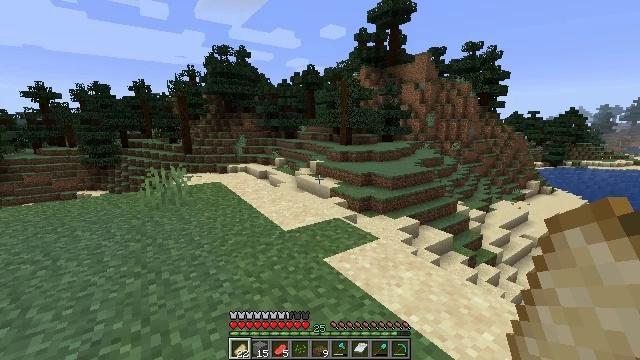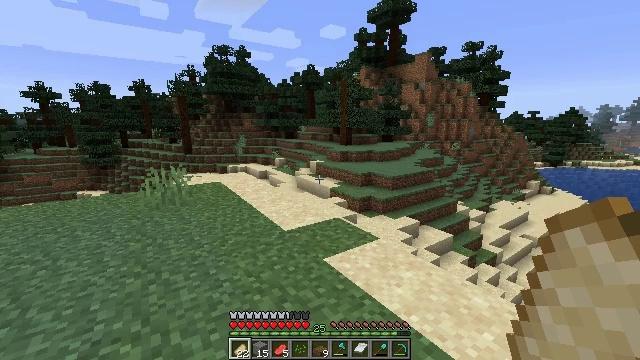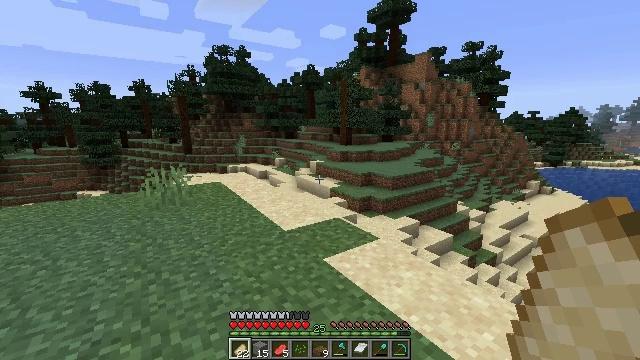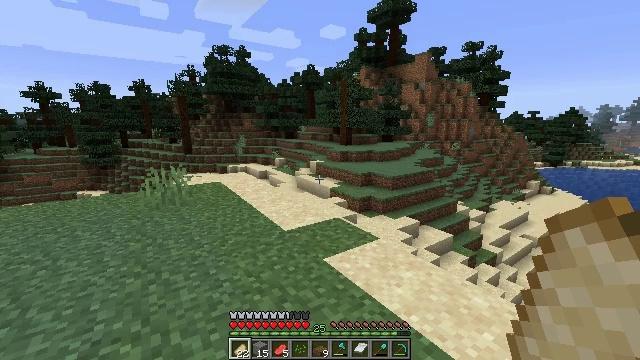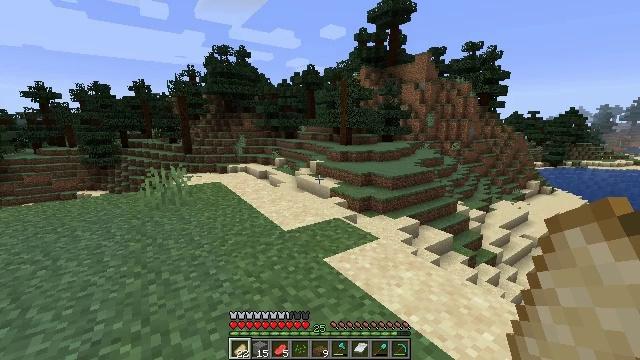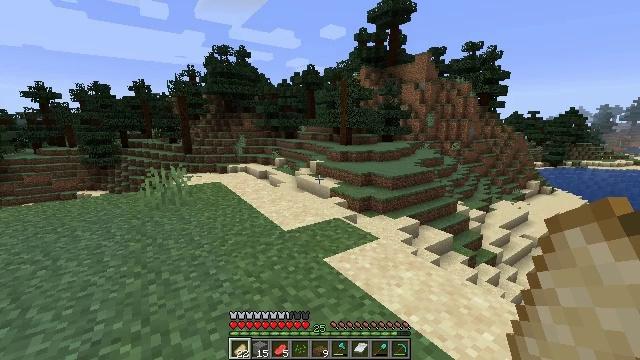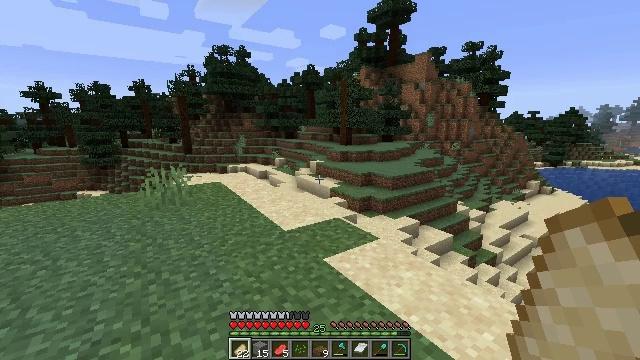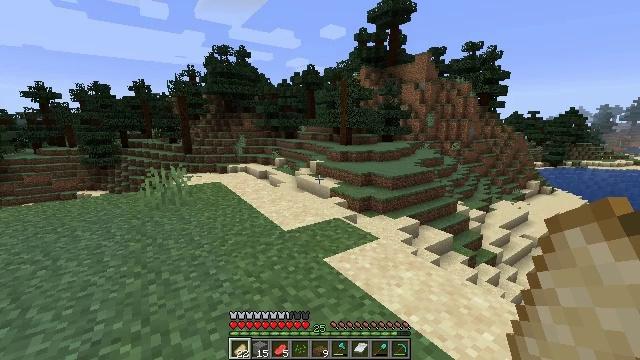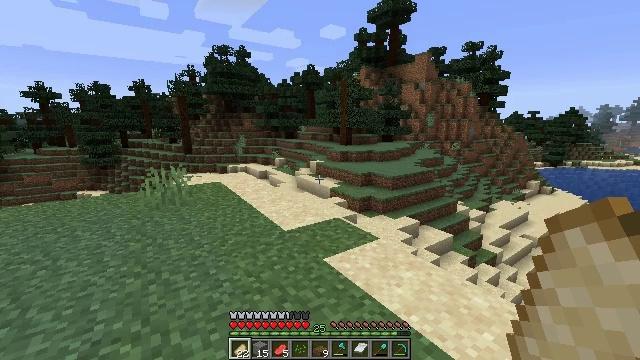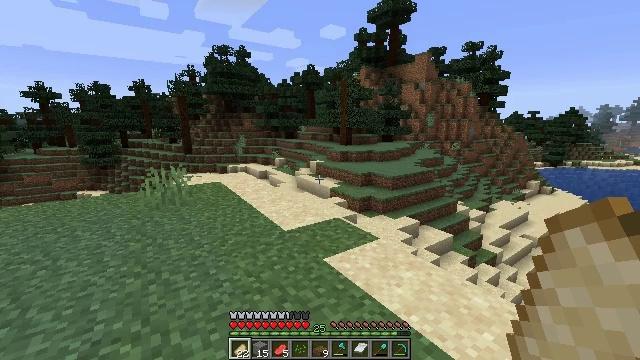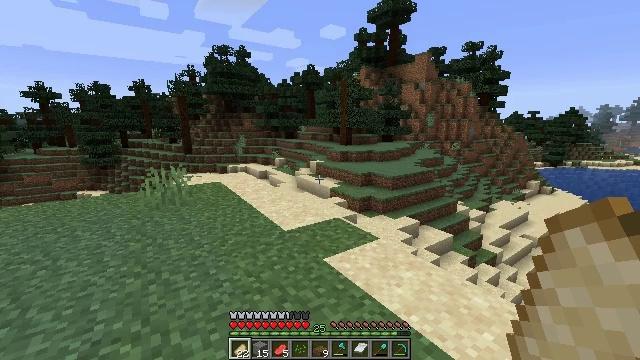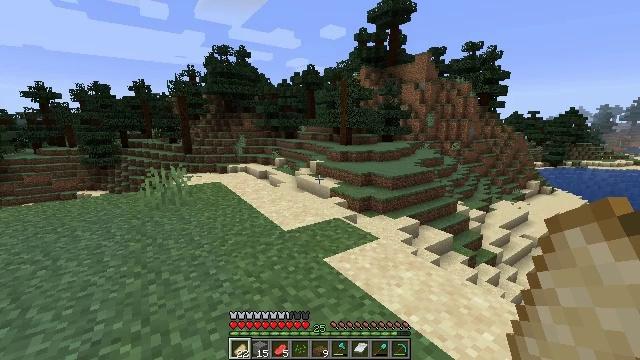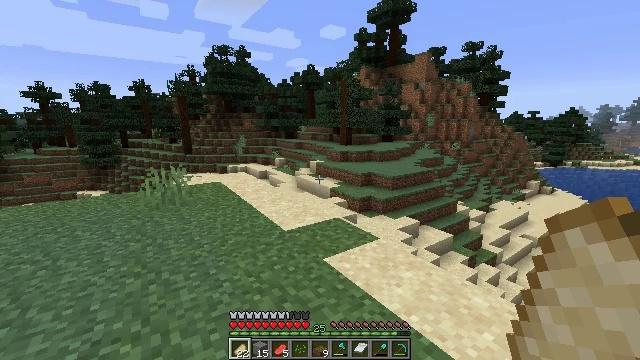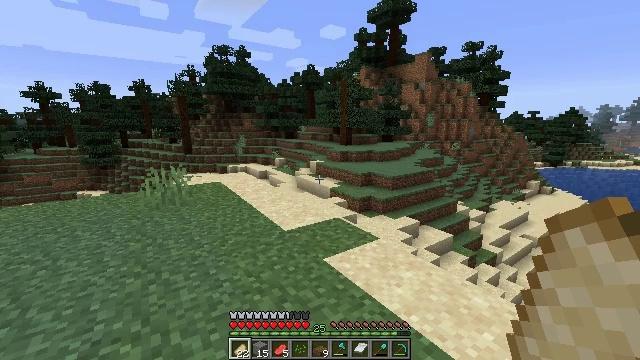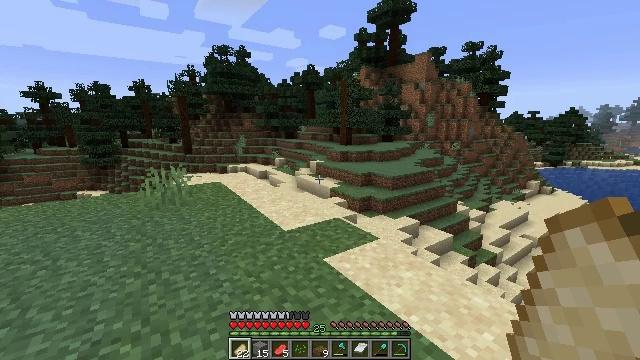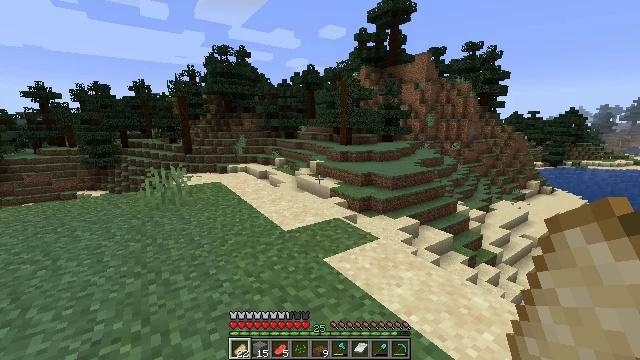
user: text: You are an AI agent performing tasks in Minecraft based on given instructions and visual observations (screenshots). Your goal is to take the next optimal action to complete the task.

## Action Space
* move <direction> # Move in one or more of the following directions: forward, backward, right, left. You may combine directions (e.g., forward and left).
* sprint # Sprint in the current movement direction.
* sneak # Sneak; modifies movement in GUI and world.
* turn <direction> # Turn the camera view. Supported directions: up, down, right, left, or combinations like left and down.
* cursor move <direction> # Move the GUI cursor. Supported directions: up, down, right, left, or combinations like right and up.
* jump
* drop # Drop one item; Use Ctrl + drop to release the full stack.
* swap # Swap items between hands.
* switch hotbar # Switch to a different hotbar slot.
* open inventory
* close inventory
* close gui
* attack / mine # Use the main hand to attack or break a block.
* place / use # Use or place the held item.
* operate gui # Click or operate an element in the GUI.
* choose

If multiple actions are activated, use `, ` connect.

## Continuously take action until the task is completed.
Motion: motion action
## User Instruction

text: Harvest the large fern for decoration.
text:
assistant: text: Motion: no_op
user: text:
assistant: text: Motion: no_op
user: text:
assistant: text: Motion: no_op
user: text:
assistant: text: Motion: no_op
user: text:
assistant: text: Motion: no_op
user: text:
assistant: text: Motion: no_op
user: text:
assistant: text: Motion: no_op
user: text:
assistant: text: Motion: no_op
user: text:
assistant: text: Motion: no_op
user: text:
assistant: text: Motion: no_op
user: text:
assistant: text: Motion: no_op
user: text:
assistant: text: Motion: no_op
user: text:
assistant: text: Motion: no_op
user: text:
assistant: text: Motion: no_op
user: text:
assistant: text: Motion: no_op
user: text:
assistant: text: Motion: no_op
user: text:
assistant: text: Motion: no_op
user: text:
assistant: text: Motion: no_op
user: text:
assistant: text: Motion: no_op
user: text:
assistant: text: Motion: no_op
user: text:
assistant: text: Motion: no_op
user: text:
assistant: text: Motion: no_op
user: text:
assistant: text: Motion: no_op
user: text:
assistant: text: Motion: no_op
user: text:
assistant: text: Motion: no_op
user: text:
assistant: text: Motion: no_op
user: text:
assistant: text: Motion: no_op
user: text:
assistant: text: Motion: no_op
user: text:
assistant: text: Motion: no_op
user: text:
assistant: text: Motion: no_op